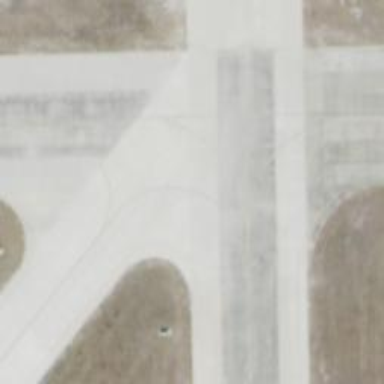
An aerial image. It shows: Asphalt taxiway at the airport.